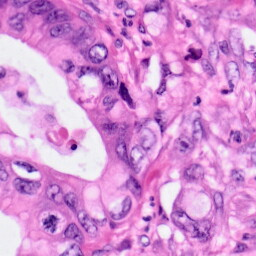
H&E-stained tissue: Pancreatic